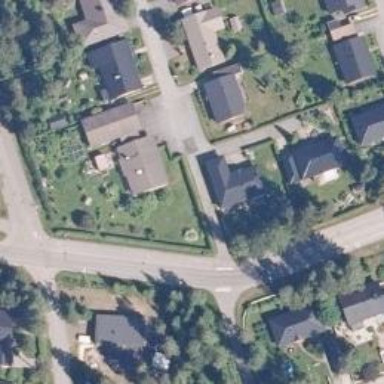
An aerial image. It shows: Turning circle on the road.